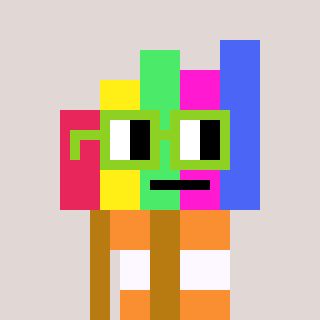
a pixel art character with square light green glasses, a bar chart-shaped head and a gold-colored body on a warm background